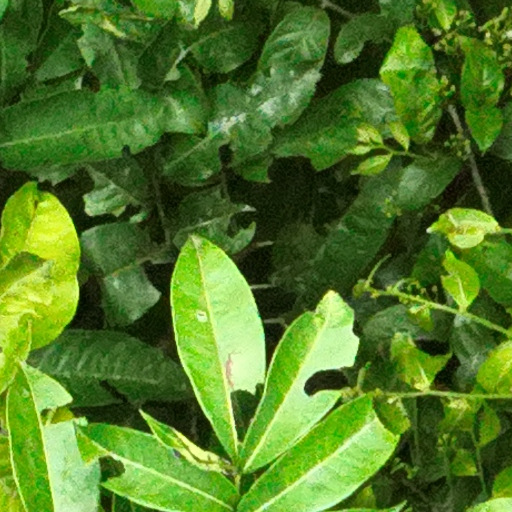
Species: Trichilia tuberculata
GBIF accepted scientific name: Trichilia tuberculata
Crown area (m\u00b2): 65.871